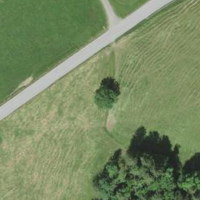
EUNIS habitat code: 25
Species observed at this site:
Vulpes vulpes